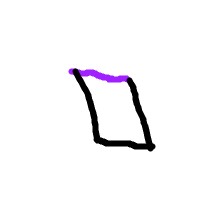
Shape: parallelogram